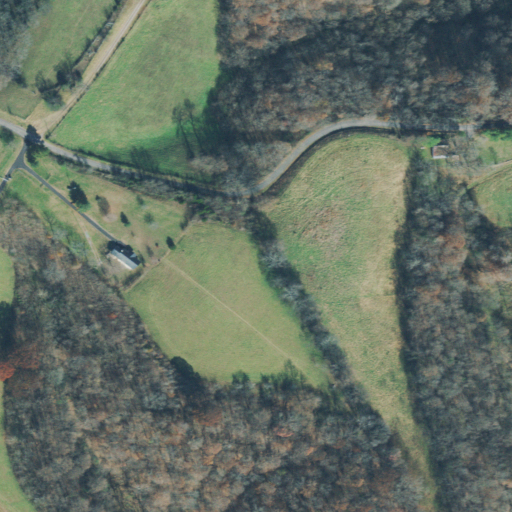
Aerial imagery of ridge(s) in Tennessee named Happy Ridge containing deciduous forest, pasture, and open development